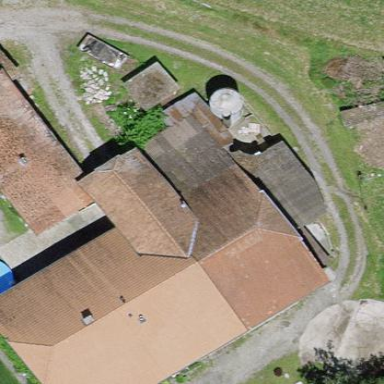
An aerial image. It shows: Farm building.